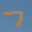
Label: 7